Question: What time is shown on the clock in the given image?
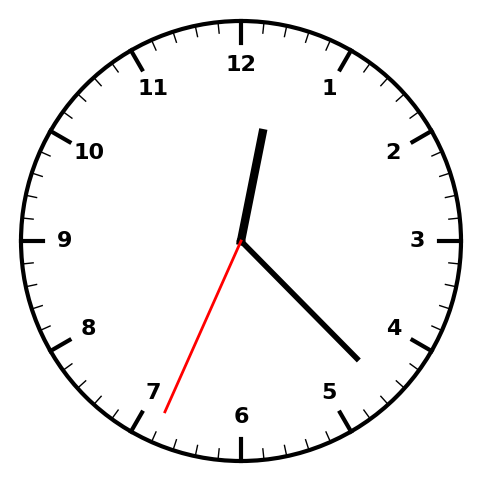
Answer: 12:22:34